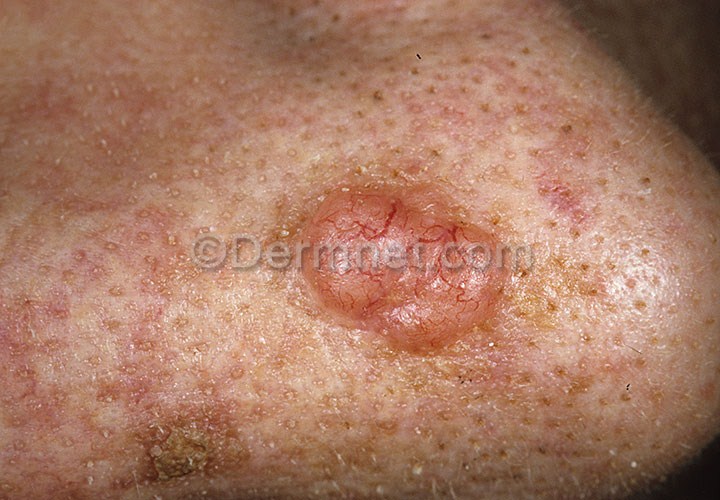
Disease: Actinic Keratosis Basal Cell Carcinoma and other Malignant Lesions